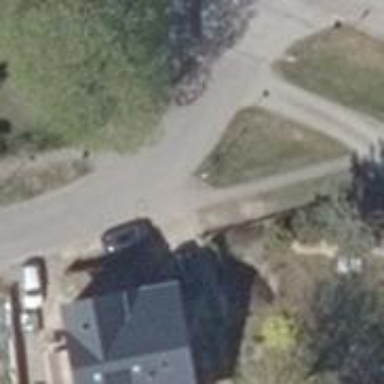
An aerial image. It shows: Residential road with asphalt surface and sidewalk on the left side.